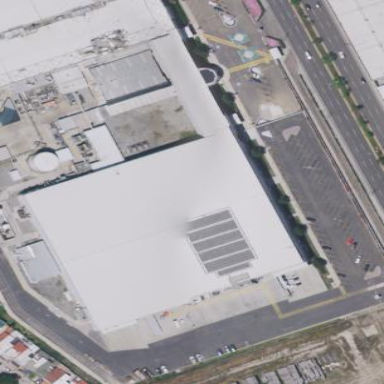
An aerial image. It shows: Industrial area.